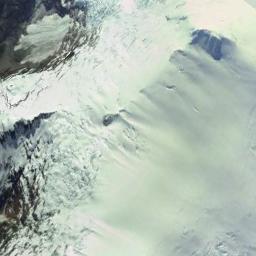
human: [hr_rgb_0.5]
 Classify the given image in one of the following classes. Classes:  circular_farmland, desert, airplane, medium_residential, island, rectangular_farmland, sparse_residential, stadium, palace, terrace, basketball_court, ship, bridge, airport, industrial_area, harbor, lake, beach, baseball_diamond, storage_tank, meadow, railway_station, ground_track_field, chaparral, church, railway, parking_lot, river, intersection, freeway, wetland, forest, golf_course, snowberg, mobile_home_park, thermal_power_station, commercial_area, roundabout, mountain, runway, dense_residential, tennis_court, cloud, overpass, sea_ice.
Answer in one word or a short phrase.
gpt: snowberg